Question: Can anyone suggest me an alternative diagram for this ? I'm just confused with this question..

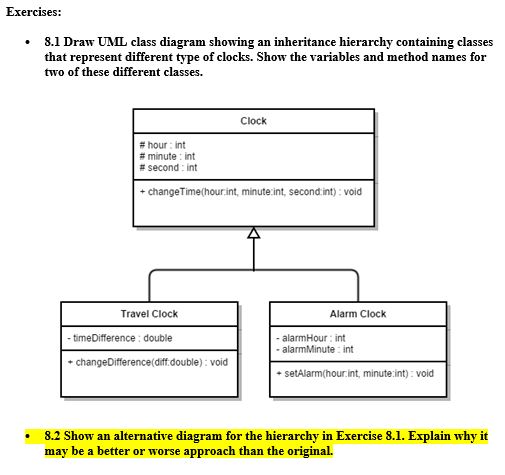
Answer: The alternative could just add things that you haven't included in the original, for example I can suggest instead of just 'changeTime' method to the Clock class, add a 'setTime' or a constructor that initializes the Clock. Then you need to explain why that differences would be better.This is my example, but I think you could add a few more things, just explain why it's better or worse than the original.
Ok, here's an example class, I've drawn it roughly...
'''
Clock
_____
# hour:byte
# minute:byte
# second:byte
____________
+changeTime(hour:byte,minute:byte,second:byte)
-setTime(hour:byte,minute:byte,second:byte)
^
|
|
Travel Clock
...
'''
Now, you tell me why it's better - definitely it's better.Made 'setTime' private, so it's for initialization and internal use only.